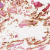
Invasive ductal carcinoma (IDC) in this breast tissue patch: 0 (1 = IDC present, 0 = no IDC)